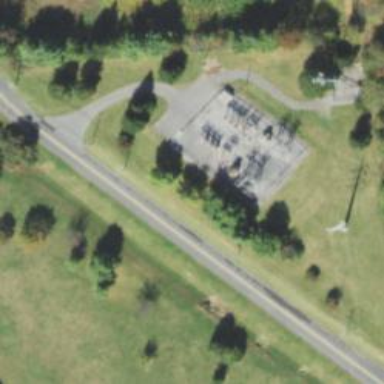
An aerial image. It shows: Power substation.